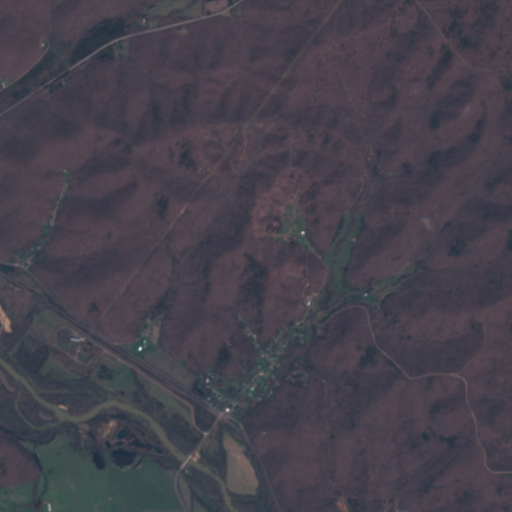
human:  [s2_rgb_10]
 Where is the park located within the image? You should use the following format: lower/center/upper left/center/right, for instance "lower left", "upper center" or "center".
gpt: The park is located in the center left of the image.
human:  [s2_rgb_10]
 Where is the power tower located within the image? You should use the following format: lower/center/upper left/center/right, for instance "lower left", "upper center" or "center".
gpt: The power tower is located in the lower left of the image.
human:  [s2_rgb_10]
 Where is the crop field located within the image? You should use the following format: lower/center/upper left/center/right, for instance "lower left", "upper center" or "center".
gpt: There is no crop field in the image.